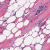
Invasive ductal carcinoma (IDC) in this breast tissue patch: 1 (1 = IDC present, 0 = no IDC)